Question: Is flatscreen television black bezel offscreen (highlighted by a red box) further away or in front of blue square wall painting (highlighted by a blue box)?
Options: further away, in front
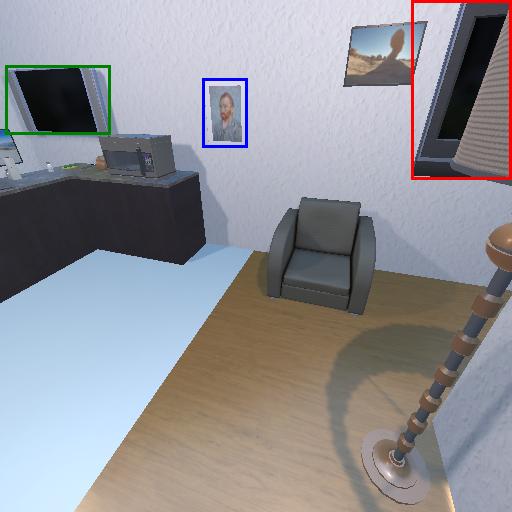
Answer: further away